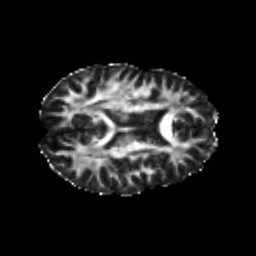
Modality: FA
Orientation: axial
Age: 21
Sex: female
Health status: healthy
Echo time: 0.074 s